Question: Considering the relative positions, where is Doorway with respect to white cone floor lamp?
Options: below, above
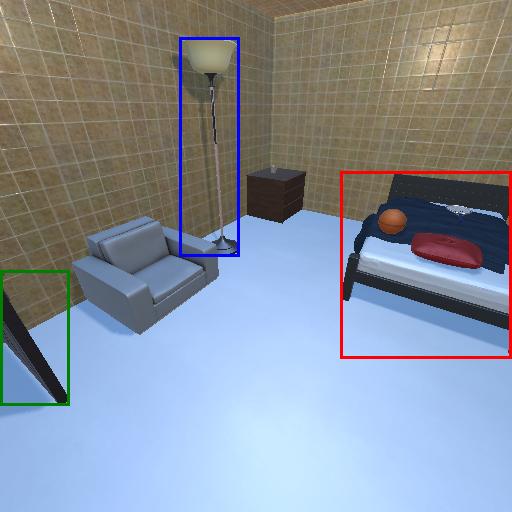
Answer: below